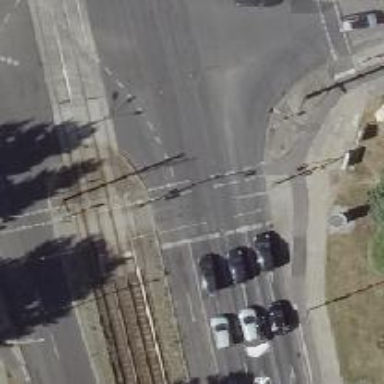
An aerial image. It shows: Footway located on traffic island.